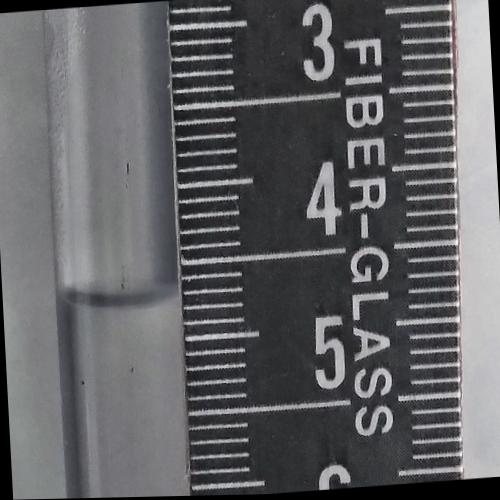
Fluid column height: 4.7 cm